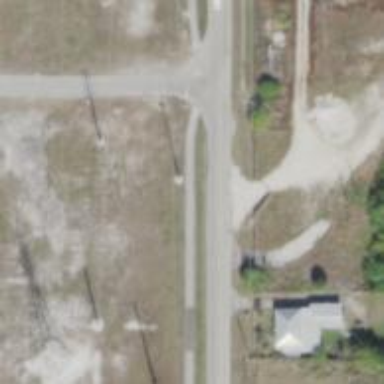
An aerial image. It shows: Power pole.